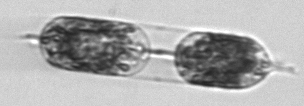
Label: Hemiaulus